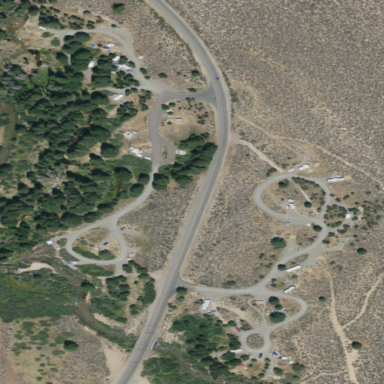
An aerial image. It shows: Campsite designated for tourism.